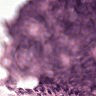
Metastatic tissue present: no